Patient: sex M, age 61
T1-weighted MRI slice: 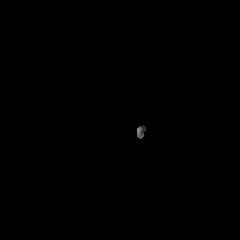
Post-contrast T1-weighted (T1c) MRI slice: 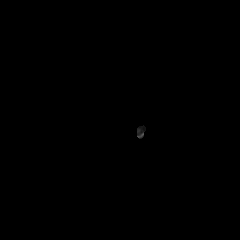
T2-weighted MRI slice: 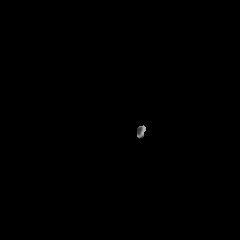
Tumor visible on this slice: no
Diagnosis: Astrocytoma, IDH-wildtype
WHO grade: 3